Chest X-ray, PA view. Patient: 68 years old, sex F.
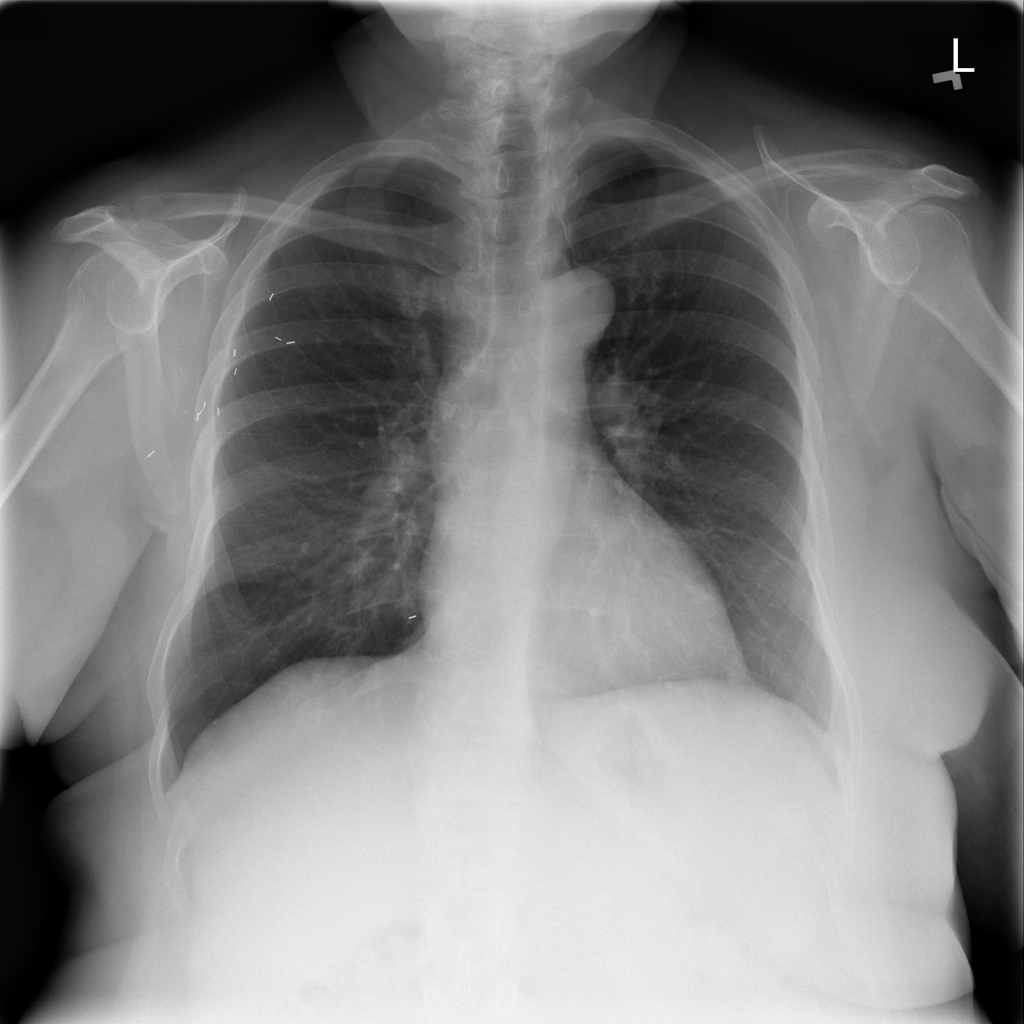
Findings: No Finding